Question: There is an exception list on java security tab like the picture below.
I want to add websites to this list using the command line. Is it possible to do that?
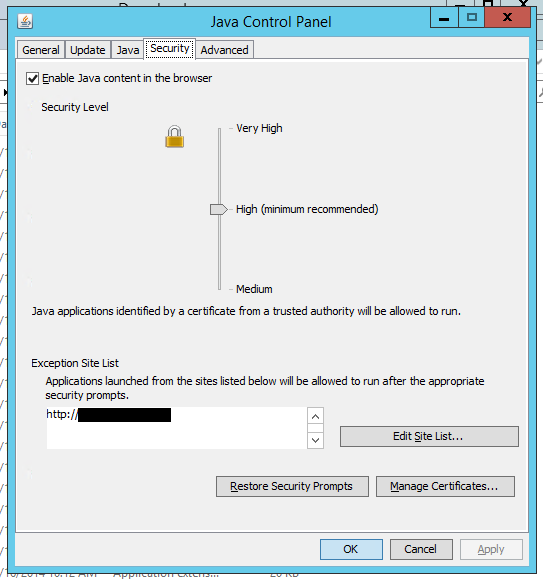
Answer: The <URL> tells us:
> The location of the exception site list is set in the
property. The default
location is '<deployment.user.home>/security/exception.sites'.
So you could add URLs to that file pretty easily on the command line.